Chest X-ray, PA view. Patient: 15 years old, sex M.
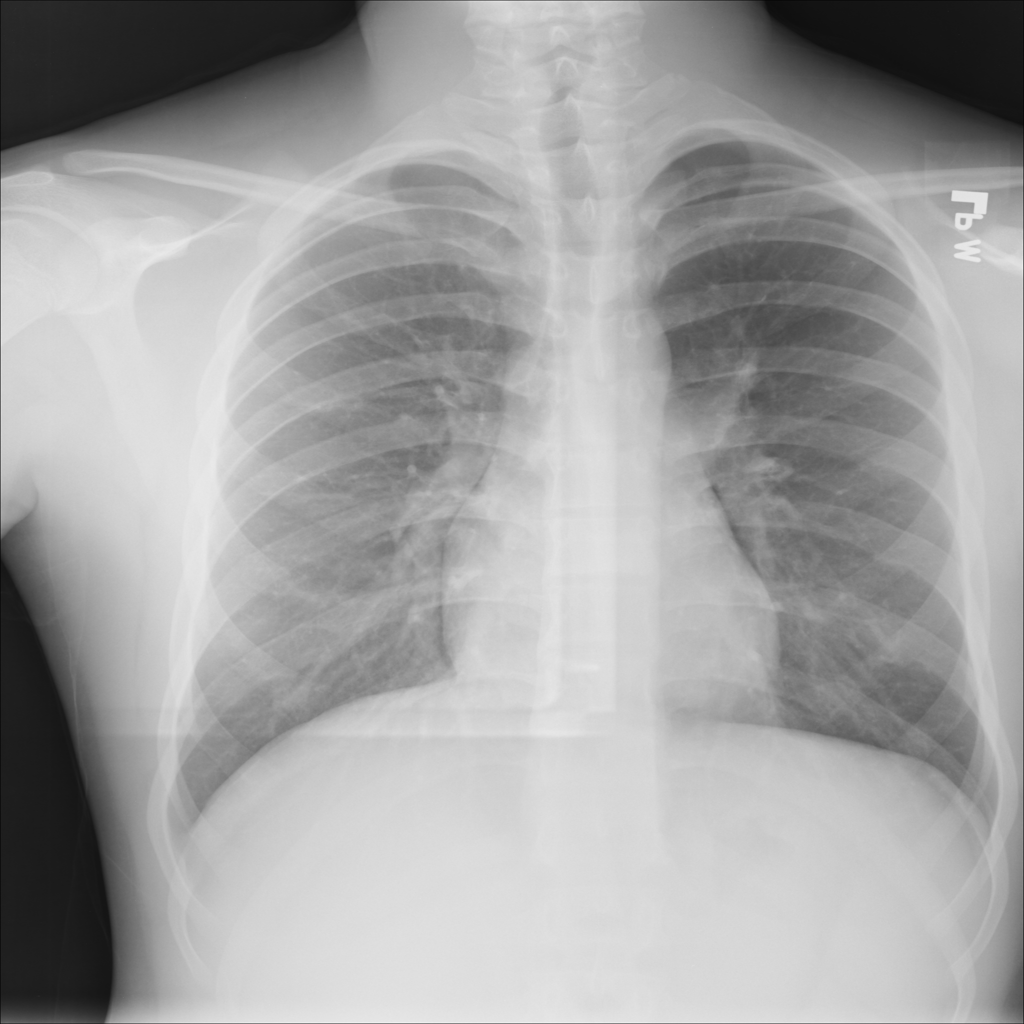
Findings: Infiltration